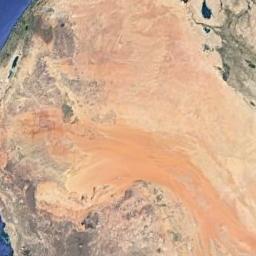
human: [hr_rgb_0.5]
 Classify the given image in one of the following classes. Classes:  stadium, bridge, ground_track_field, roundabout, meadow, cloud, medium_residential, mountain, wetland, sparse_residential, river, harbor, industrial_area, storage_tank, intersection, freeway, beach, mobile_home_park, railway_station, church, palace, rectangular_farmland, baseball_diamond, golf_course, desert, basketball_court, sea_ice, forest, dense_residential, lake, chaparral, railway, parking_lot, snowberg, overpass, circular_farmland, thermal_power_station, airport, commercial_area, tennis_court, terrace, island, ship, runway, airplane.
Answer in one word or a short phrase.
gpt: desert